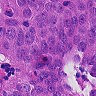
Metastatic tissue present: yes